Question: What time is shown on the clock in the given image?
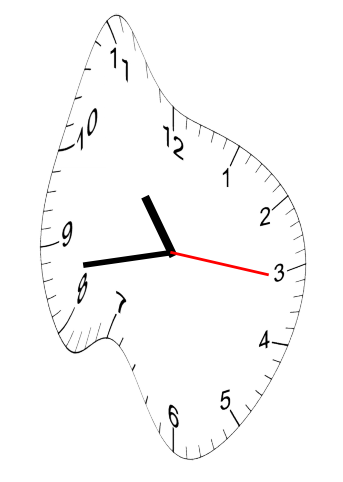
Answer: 10:43:16